Question: My code does have output like this:
'''
0.0
<PHONE>
0.999998852224
0.0
<PHONE>
<PHONE>
0.0
1<PHONE>
0.999999898698
0.0
2<PHONE>
0.999999902945
0.0
1<PHONE>
0.999999833197
0.0
<PHONE>
0.999999585434
0.0
1<PHONE>
<PHONE>
0.0
4<PHONE>
0.999999956527
0.0
<PHONE>.64834
0.999999987631
20.0
<PHONE>
0.999998009693
20.0
<PHONE>
0.999998989032
20.0
1<PHONE>
0.999999812109
20.0
2<PHONE>
0.999999904144
20.0
<PHONE>
0.999999766775
20.0
<PHONE>
0.999999428966
20.0
1<PHONE>
0.999999876951
20.0
4<PHONE>
0.999999959555
20.0
<PHONE>.77844
0.999999986876
40.0
<PHONE>
0.999997347417
40.0
<PHONE>
0.999999002083
40.0
<PHONE>
0.999999659189
40.0
2<PHONE>
0.999999914629
40.0
<PHONE>
0.999999594373
40.0
<PHONE>
0.999999282549
40.0
1<PHONE>
0.999999879008
40.0
5<PHONE>
0.999999964827
40.0
<PHONE>
0.999999986688
60.0
<PHONE>
<PHONE>
60.0
<PHONE>
0.999999049889
60.0
<PHONE>
0.999999316998
60.0
2<PHONE>
0.999999923537
60.0
<PHONE>
0.999999170038
...
'''
But then it errors with traceback...
'''
Traceback (most recent call last):
File "2_moving.py", line 34, in <module>
print moving(my_data)
File "2_moving.py", line 29, in moving
print dist2(k,l)
File "2_moving.py", line 16, in dist2
d2 = math.hypot(m1[0]-m3[0],m1[1]-m3[1])
TypeError: 'NoneType' object has no attribute '__getitem__'
'''
My code is
'''
import numpy as np
import math
my_data = np.loadtxt(open("demo_tindex.csv","rb"),delimiter=",",skiprows=0)
# print my_data
def nexus(m,n):
for k in n:
if k[3] == m[3] and k[2] == m[2]+20:
return k
def dist2(m1,m2):
m3 = nexus(m2,my_data)
d1 = math.hypot(m1[0]-m2[0],m1[1]-m2[1])
d2 = math.hypot(m1[0]-m3[0],m1[1]-m3[1])
d3 = math.hypot(m2[0]-m3[0],m2[1]-m3[1])
dist2 = (d1+d2)**2 - d3**2
return dist2
def moving(p):
k = p[0][:]
theta2 = 0.02
for l in p[1:]:
if l[2] == k[2]:
print l[2]
print dist2(k,l)
print math.exp(-theta2/dist2(k,l))
else:
k = l
print moving(my_data)
'''
this file is csv file in the code
<URL>
And this question is to calculate the influence map from dataset

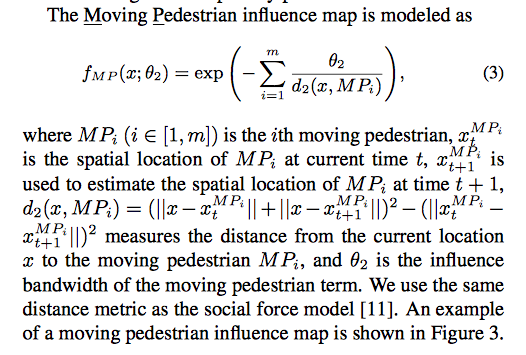
Answer: Here is how you interpret this error:
In Python, every operator redirects to some special function on the class of your object. In this case, the operator '[...]' is equivalent to calling '__getitem__'. It is the same operator for both sequences and dictionaries.
The issue is with 'm3'. You can know this immediately because the previous line does not raise an error for 'm1' and 'm2'. 'm3' comes for searching for some attributes of 'm2' in 'my_data' using the 'nexus' function*.
This would normally be OK, but in some cases a match is not found. The default return value of Python function that does not have an explicit return statement is 'None', which is what 'nexus' inevitably returns when a match is not found.
The easiest fix for this would be to return a sequence from 'nexus' even if a match is not found. For example, add 'return [0, 0]' as the last line of your function. Alternatively, you can add a check for a 'None' result in 'dist2', but then you have to figure out what to return and how to handle it in 'moving'.
---
*I should probably mention at some point that I have no idea what your code is really doing, but that should not affect the accuracy of my answer.